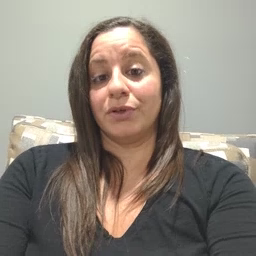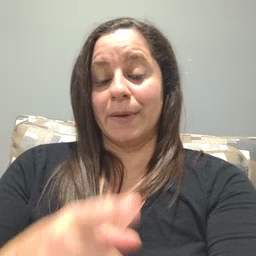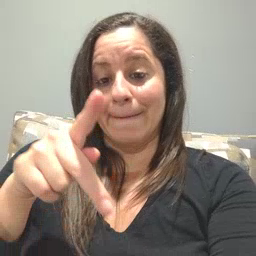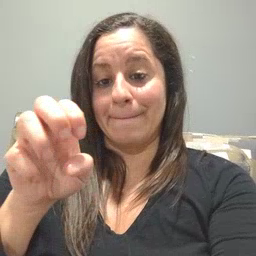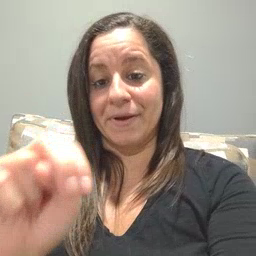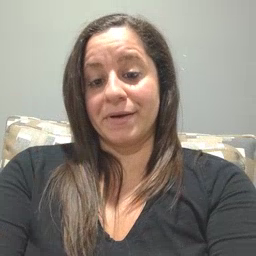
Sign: pen